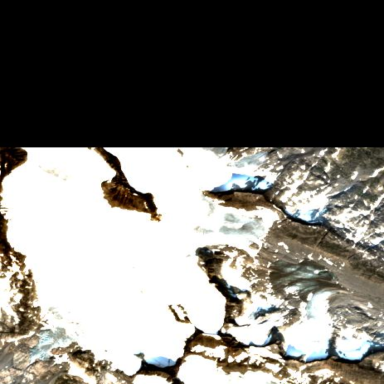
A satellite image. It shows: Stunning view of glacier.